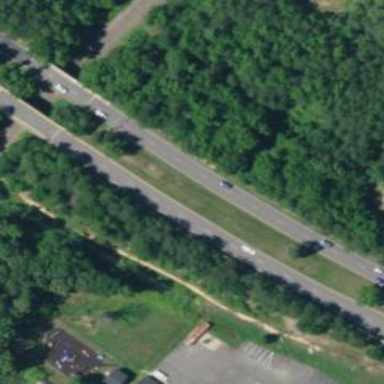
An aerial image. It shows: Tertiary road.